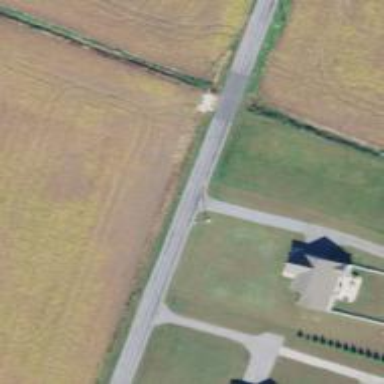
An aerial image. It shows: Tertiary road.